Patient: sex M, age 56
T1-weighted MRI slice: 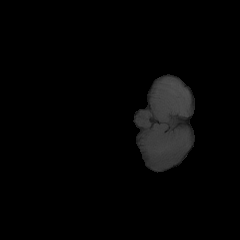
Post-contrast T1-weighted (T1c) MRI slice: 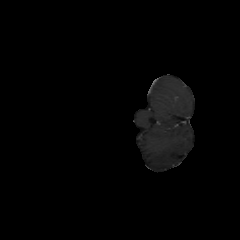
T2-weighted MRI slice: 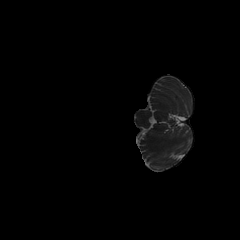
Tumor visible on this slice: no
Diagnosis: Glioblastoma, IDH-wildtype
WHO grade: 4